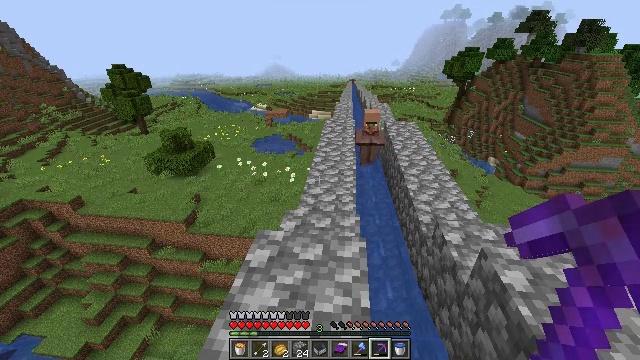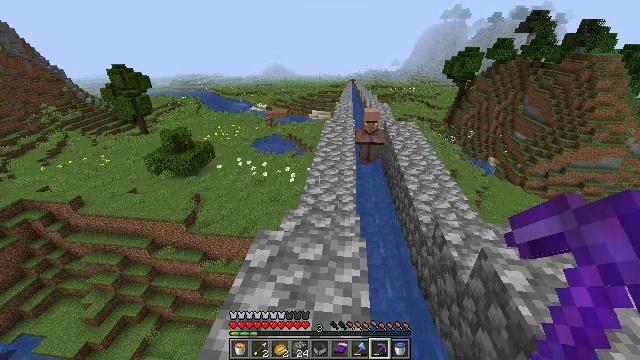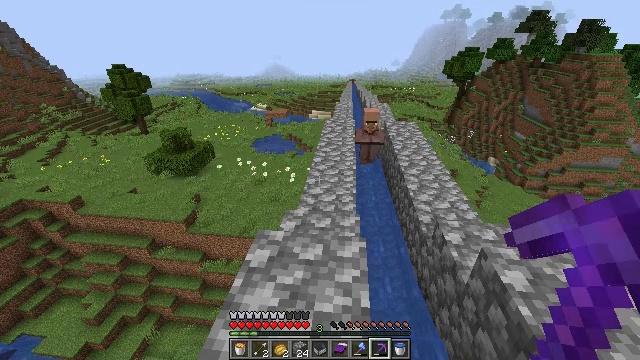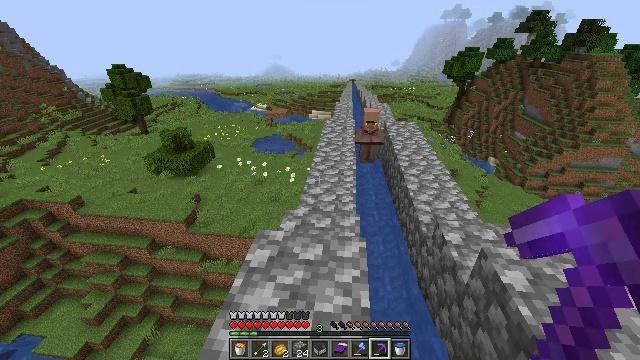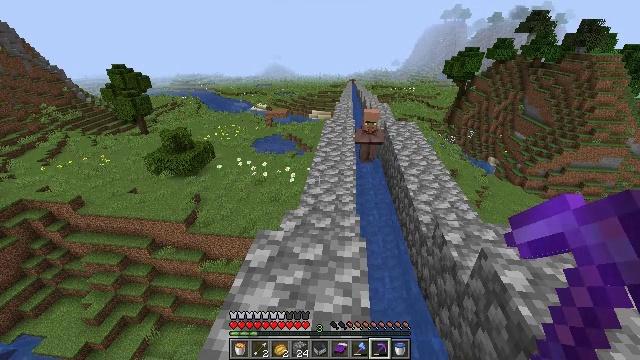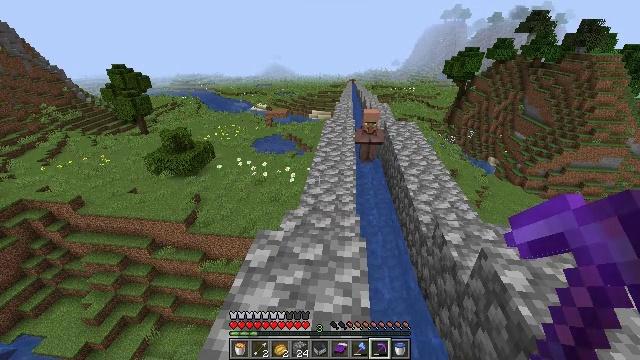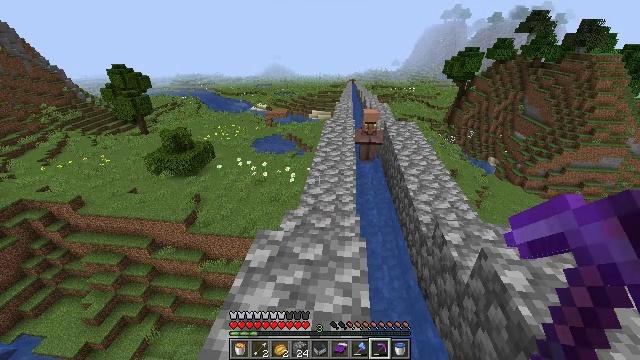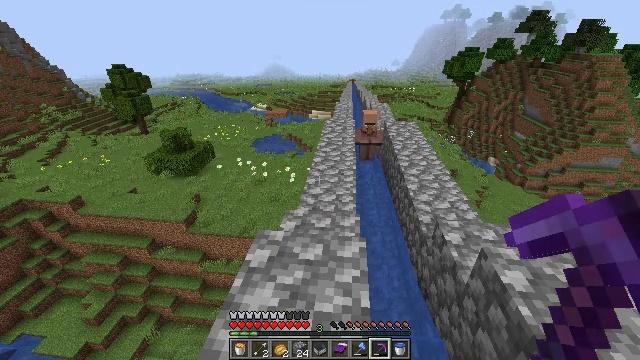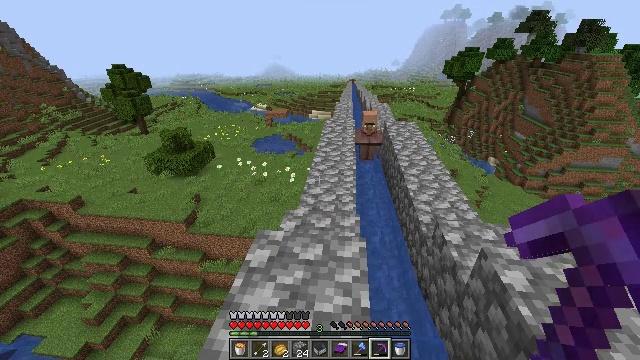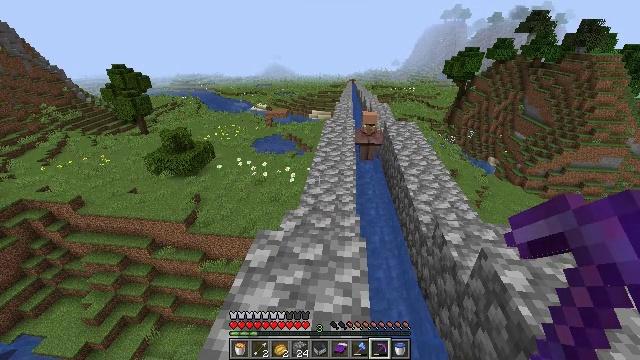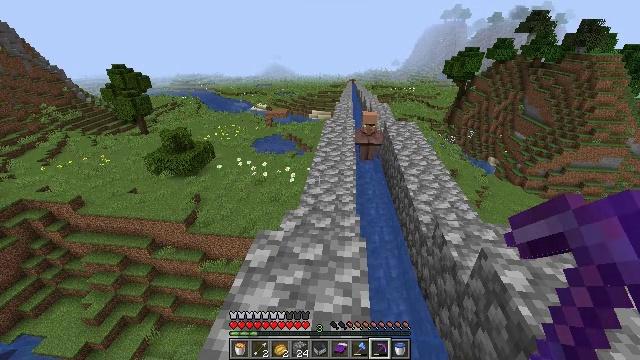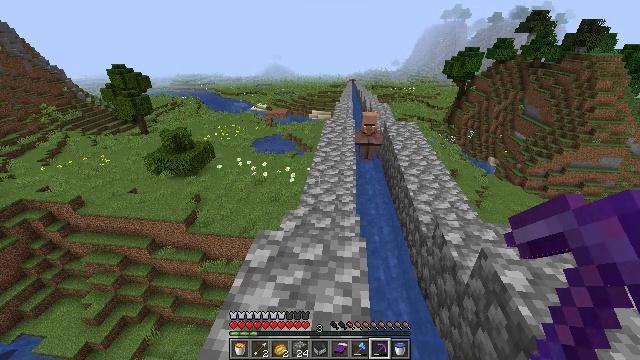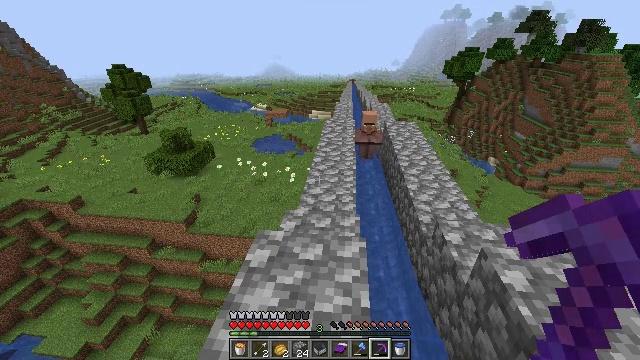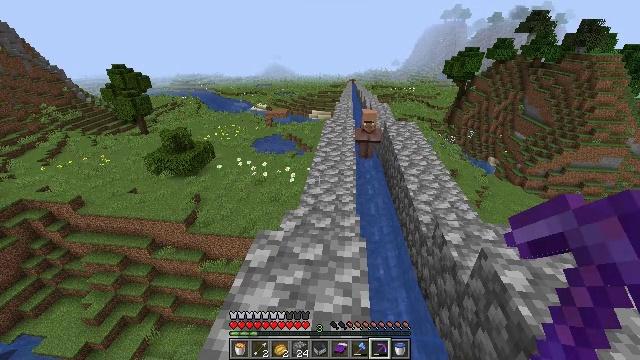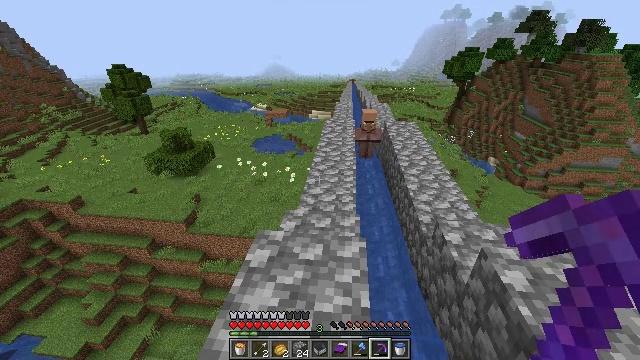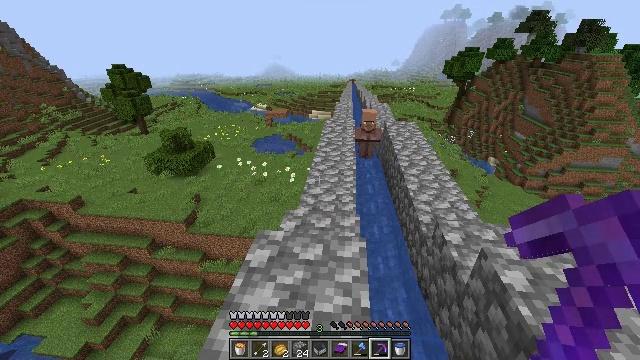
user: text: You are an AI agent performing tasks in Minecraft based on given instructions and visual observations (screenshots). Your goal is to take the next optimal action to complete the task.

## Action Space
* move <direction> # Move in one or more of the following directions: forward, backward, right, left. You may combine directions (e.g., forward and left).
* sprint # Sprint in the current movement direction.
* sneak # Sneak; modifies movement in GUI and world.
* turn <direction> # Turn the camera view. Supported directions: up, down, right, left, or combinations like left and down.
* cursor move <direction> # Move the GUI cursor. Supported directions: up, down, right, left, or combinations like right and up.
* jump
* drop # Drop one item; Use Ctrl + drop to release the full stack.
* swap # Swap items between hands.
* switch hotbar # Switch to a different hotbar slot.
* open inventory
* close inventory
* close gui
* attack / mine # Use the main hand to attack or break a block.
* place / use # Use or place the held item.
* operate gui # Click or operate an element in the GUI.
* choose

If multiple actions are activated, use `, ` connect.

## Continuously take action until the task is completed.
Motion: motion action
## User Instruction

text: Collect cobblestone blocks for construction.
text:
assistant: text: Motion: no_op
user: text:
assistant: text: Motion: no_op
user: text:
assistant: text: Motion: no_op
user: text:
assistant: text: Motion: no_op
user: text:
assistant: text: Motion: no_op
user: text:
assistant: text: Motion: no_op
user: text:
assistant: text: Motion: no_op
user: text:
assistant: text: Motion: no_op
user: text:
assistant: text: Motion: no_op
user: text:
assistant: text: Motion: no_op
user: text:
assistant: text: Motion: no_op
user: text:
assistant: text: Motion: no_op
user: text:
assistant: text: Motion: no_op
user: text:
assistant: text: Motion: no_op
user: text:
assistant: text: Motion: no_op
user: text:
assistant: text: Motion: no_op
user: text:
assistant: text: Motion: no_op
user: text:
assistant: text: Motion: no_op
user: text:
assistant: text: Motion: no_op
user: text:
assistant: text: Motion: no_op
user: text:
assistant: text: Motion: no_op
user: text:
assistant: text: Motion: no_op
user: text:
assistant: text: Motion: no_op
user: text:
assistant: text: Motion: no_op
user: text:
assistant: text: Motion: no_op
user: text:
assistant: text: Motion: no_op
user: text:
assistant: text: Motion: no_op
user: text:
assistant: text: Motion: no_op
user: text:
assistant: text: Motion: no_op
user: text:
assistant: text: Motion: no_op